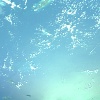
Label: water